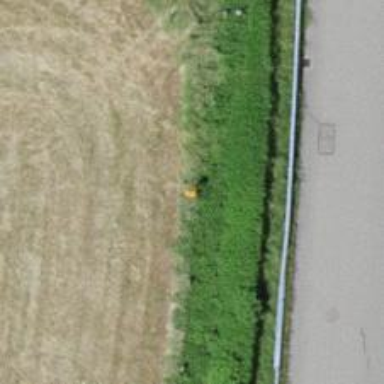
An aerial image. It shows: Aerial orange pipeline marker.